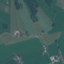
Land use / land cover class: Pasture